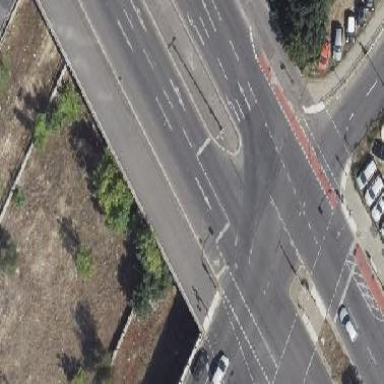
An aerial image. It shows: Junction.